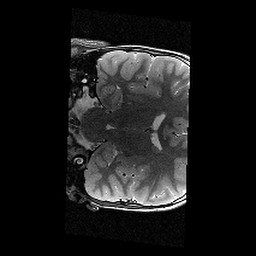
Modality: T2w
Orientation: coronal
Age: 9
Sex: male
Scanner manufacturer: siemens
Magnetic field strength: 3 T
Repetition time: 9.23 s
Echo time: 0.067 s